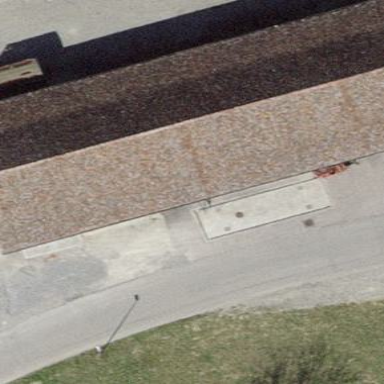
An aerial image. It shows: Gabled barn with roof tiles of saddlebrown color. The roof orientation is along the length of the building.